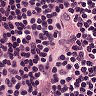
Metastatic tissue present: no